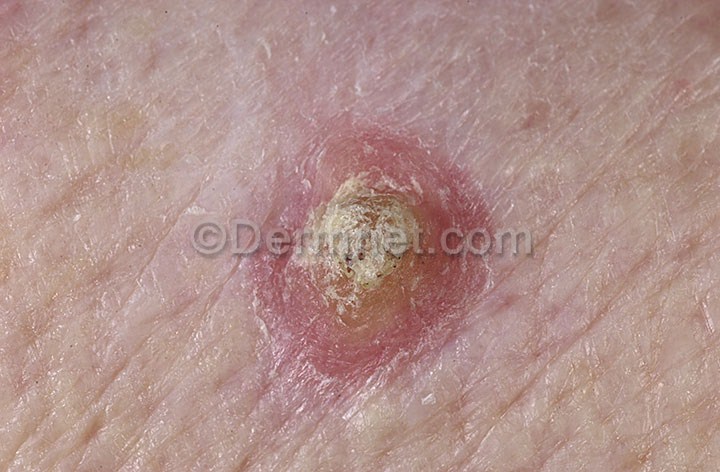
Disease: Actinic Keratosis Basal Cell Carcinoma and other Malignant Lesions